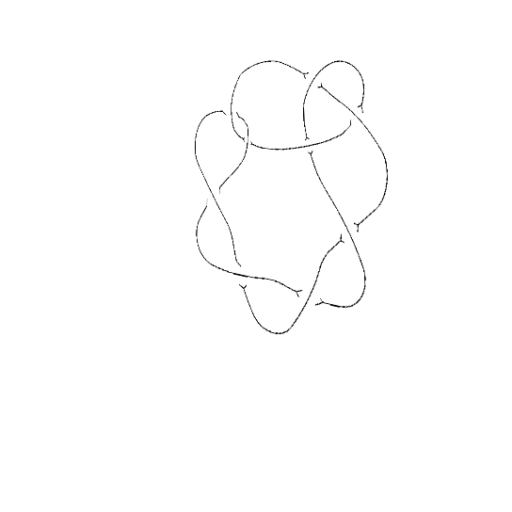
Crossing number: 9